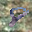
Label: 8